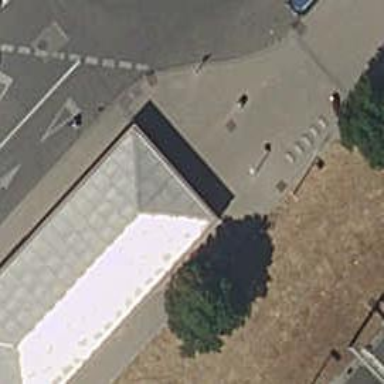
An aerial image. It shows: Subway entrance.